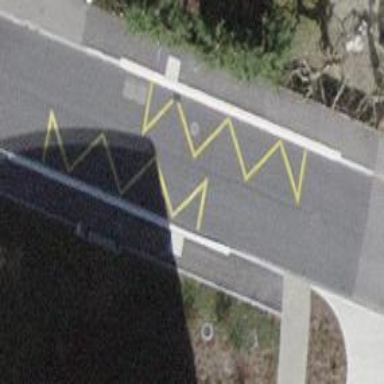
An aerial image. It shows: Public transport stop position.